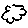
Label: cloud